Question: I make multiple POST requests in my page, which are displayed in Firebug like they never finish loading, i.e. they have a yellow background, the throbber is displayed and there is no HTTP status code.

What does that mean?
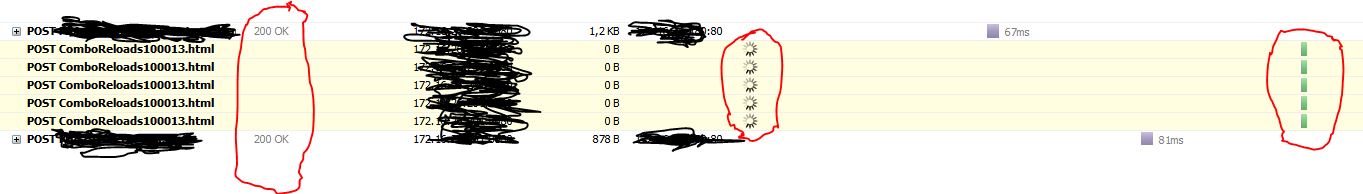
Answer: Firebug has some bugs related to blocked and redirected requests. These bugs cause the requests to be displayed as they would never finish loading.
## Blocked requests
<URL>: Blocked requests never finish loading
In case you have a secure page (requested via HTTPS), though load insecure content (via HTTP) in it - either statically via HTML like e.g. '<img src="http://..." alt=""/>' or dynamically via JavaScript by adding these tags dynamically or making AJAX requests - you can check this via the <URL>. Blocked requests produce the following message:
> Loading mixed (insecure) display content on a secure page
Here's an example of how this looks like:

## Redirected requests
<URL>: Some requests never finish loading on redirects
If your page creates requests, which are redirected to another URL, this can be tracked within the <URL> as a separate request. In that case you may need to enable the button within the panel toolbar to keep the requests displayed when you revisit/reload the page. Such requests will be displayed before the redirected request:

## Conclusion
If you get the expected response for your requests, the problem lies most probably within Firebug. You may want to compare the result with the one of the panel of the <URL> to confirm that.